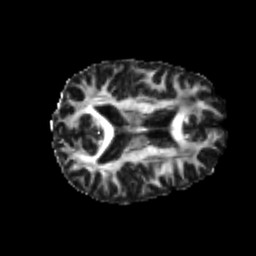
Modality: FA
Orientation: axial
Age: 25
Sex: male
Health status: healthy
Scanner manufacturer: philips
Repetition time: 7.391 s
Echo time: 0.08599 s